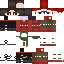
A female human skin with medium skin, wearing brown long hair dressed in a red hoodie and black pants, featuring a closed mouth.